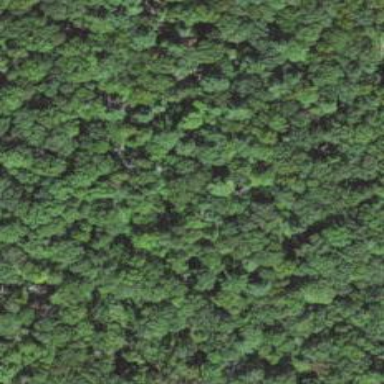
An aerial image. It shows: Mixed woodland with various types of leaves.